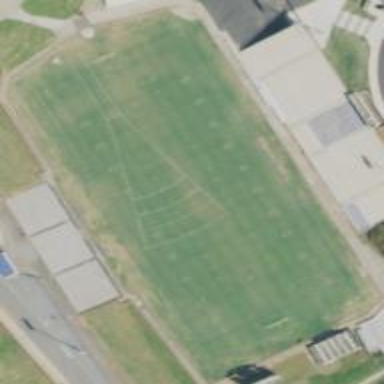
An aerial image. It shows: Grass pitch designated for American football.